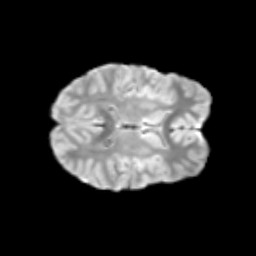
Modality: T2w
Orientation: axial
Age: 14
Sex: female
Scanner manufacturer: siemens
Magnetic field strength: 3 T
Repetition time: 3.8 s
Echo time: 0.07 s